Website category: movie
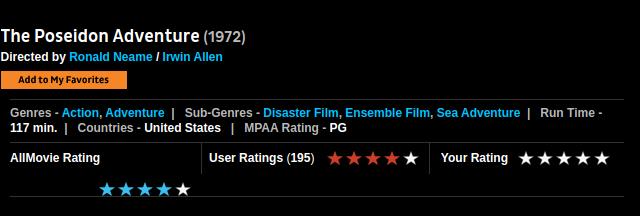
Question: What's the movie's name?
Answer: The Poseidon Adventure

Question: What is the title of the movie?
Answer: The Poseidon Adventure

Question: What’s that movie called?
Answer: The Poseidon Adventure

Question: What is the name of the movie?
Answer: The Poseidon Adventure

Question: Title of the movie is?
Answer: The Poseidon Adventure

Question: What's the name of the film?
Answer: The Poseidon Adventure

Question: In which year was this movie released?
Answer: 1972

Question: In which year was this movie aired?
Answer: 1972

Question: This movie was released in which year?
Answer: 1972

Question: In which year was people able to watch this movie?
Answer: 1972

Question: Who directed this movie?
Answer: Ronald Neame / Irwin Allen

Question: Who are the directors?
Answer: Ronald Neame / Irwin Allen

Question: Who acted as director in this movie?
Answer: Ronald Neame / Irwin Allen

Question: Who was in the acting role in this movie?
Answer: Ronald Neame / Irwin Allen

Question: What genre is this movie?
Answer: Action , Adventure

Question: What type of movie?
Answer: Action , Adventure

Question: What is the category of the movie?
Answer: Action , Adventure

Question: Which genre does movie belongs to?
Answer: Action , Adventure

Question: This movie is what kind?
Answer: Action , Adventure

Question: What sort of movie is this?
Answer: Action , Adventure

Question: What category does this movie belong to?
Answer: Action , Adventure

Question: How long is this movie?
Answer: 117 min.

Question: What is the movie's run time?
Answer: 117 min.

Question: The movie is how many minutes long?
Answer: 117 min.

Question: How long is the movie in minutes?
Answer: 117 min.

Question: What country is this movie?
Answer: United States

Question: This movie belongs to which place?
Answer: United States

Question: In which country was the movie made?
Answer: United States

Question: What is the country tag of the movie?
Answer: United States

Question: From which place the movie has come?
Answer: United States